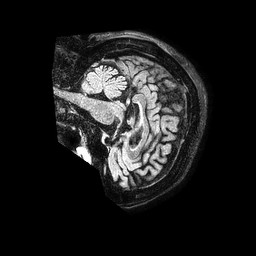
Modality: FLAIR
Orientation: sagittal
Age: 87
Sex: female
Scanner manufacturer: philips
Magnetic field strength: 1.5 T
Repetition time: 4.8 s
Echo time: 0.3 s